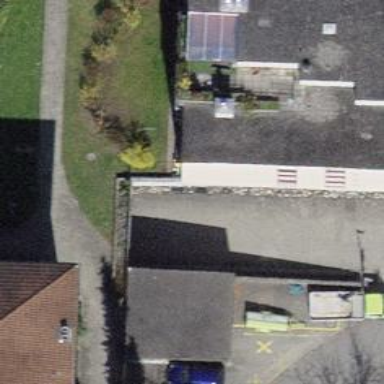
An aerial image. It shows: Parking entrance.